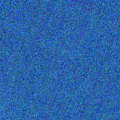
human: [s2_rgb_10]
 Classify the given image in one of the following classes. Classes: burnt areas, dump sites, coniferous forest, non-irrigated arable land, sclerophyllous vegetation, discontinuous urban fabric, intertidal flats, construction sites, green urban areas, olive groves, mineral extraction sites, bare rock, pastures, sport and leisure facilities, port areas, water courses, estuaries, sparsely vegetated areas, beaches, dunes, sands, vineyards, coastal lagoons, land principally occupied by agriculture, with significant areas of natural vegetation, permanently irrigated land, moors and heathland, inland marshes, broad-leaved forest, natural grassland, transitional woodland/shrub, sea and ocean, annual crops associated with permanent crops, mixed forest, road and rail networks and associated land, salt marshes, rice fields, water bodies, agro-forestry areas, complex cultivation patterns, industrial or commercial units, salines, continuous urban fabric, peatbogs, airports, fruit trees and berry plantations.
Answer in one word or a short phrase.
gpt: sea and ocean